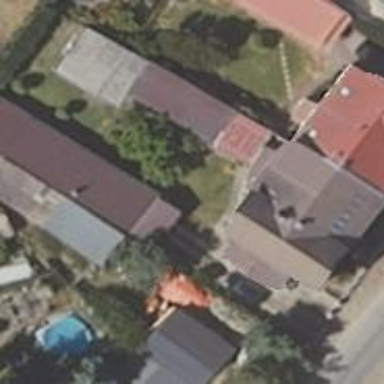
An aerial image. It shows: Shed.